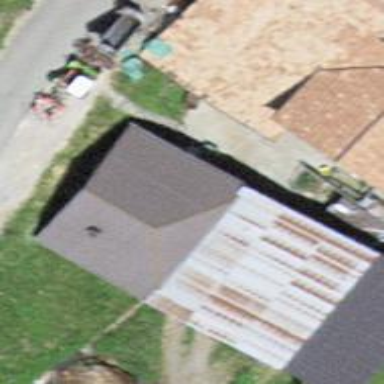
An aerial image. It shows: Barn.